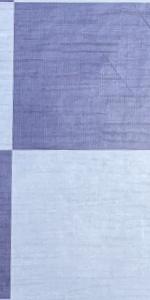
Label: Empty